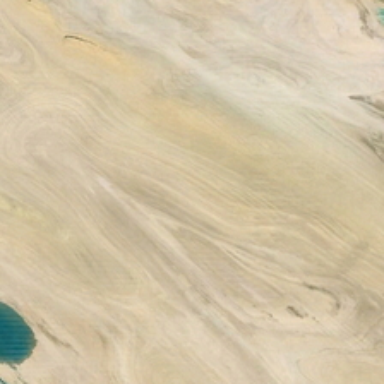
The quicksand forms into circles in the desert with crystal clear ponds .